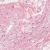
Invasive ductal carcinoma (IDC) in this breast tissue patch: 0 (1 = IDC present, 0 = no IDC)